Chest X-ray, PA view. Patient: 38 years old, sex F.
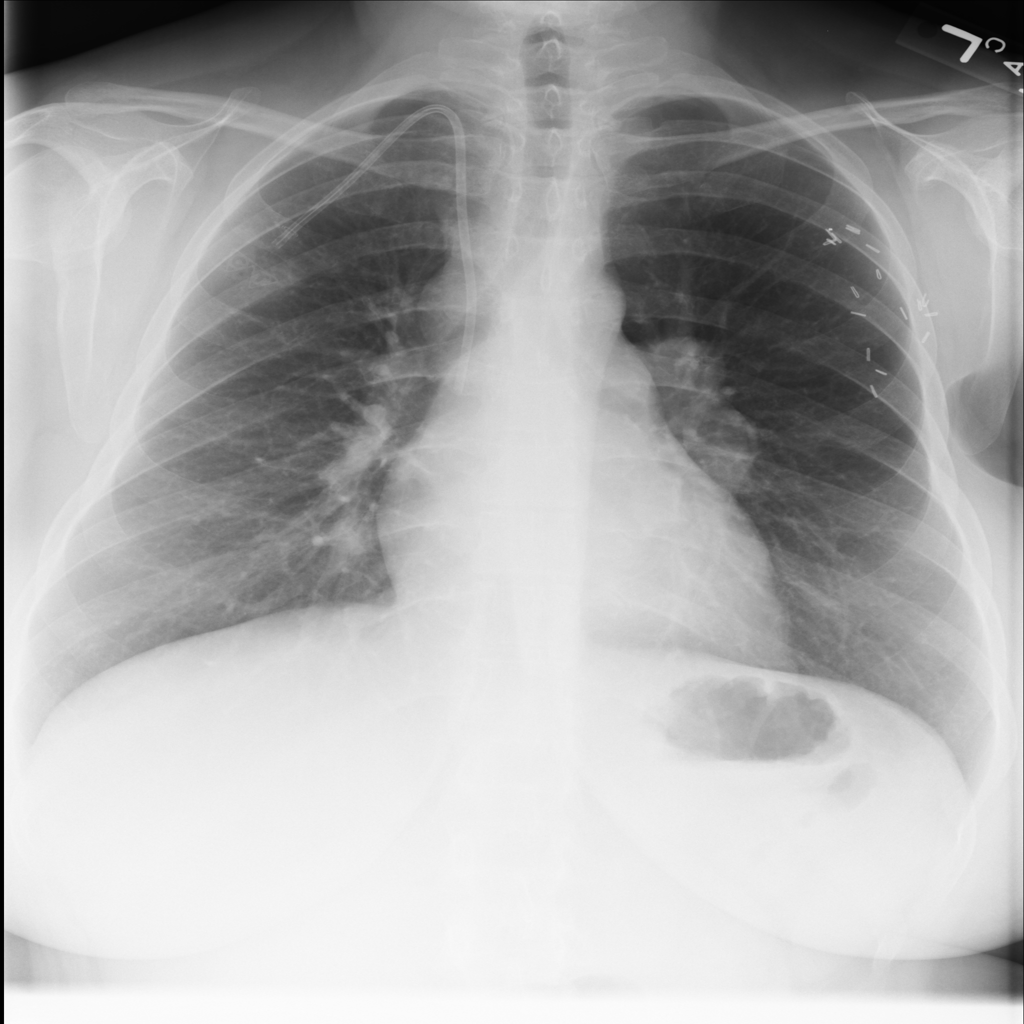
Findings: Infiltration, Mass